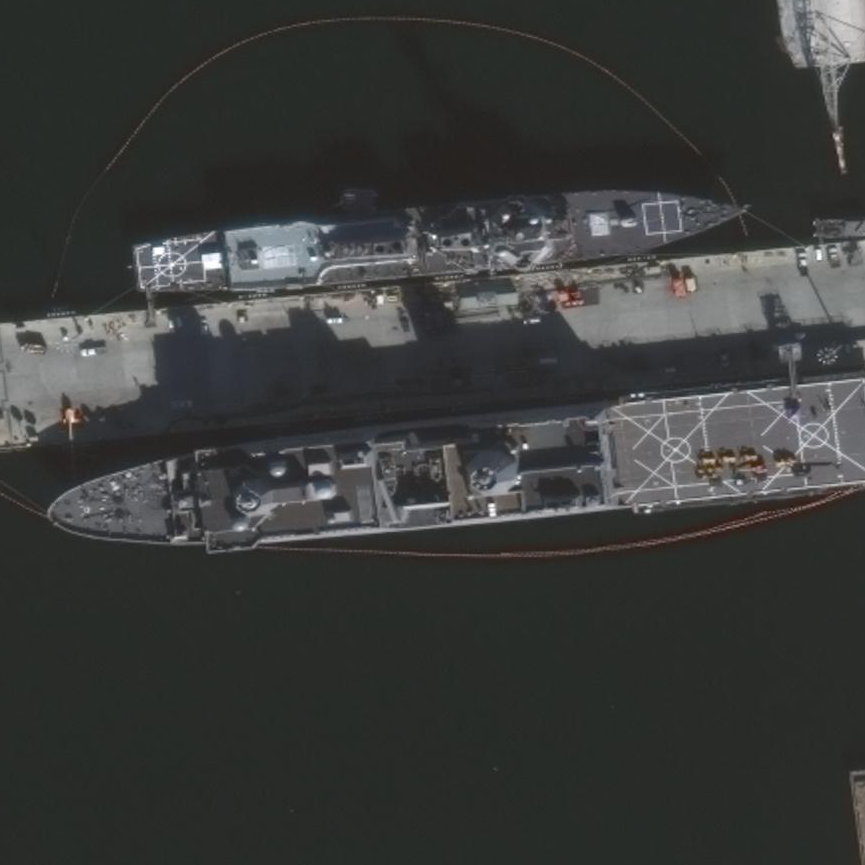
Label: San_Antonio-class_transport_dock